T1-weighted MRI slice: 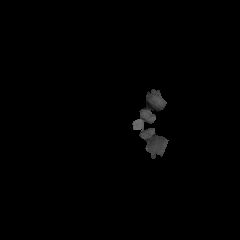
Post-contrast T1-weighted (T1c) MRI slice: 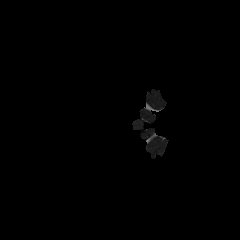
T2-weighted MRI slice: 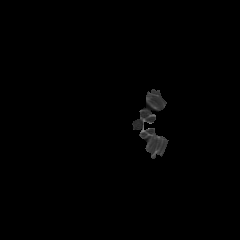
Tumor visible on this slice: no